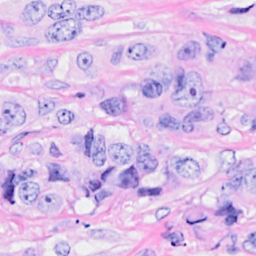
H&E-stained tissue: Breast